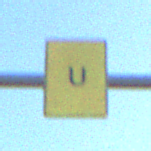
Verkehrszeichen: AnkuendigungOderFortsetzungUmleitungOhnePfeilsymbol
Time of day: MorningAfternoon
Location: Outdoor (Nature)
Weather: Clear
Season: NotSpecified
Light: Natural